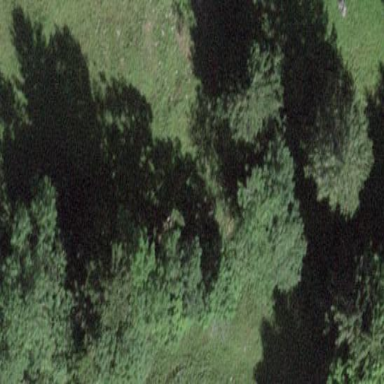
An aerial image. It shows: Forest area.